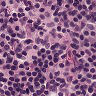
Metastatic tissue present: no